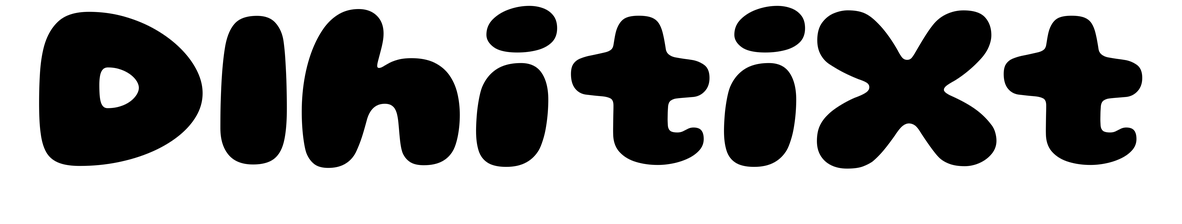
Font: Gluten_ExtraBold